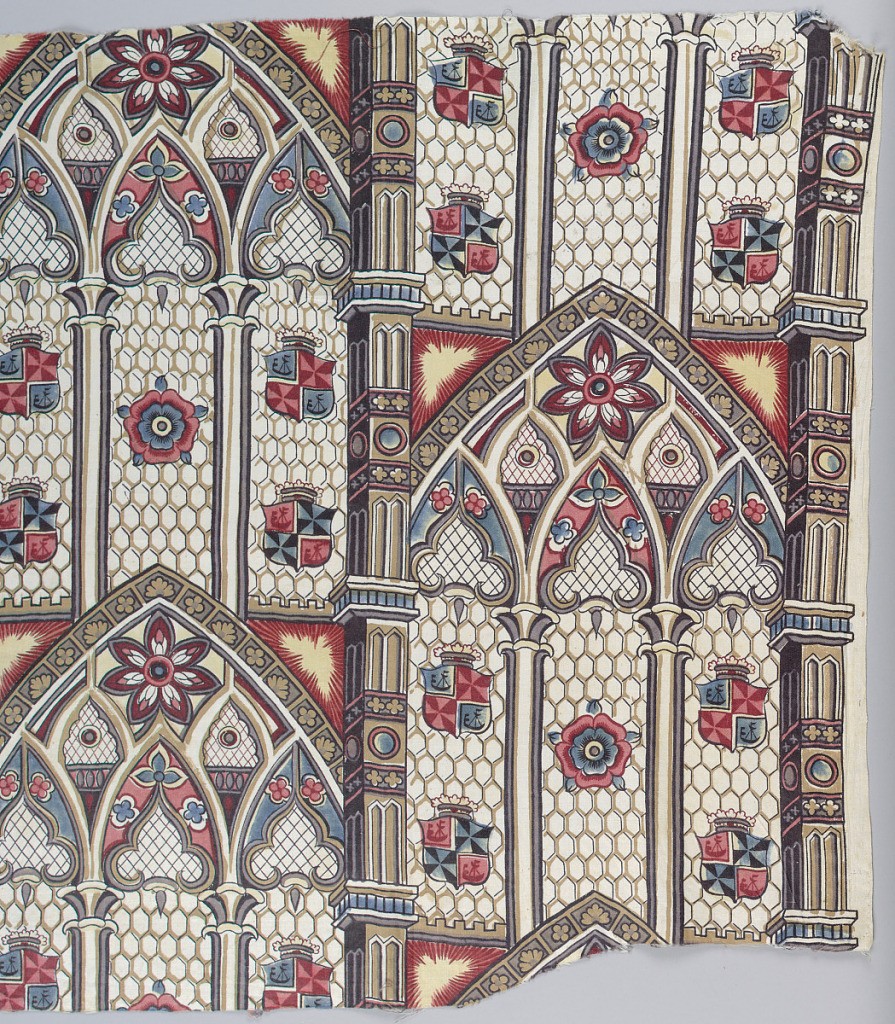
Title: Textile
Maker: Stead McAlpin & Co., Carlisle, England
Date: ca. 1838
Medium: cotton Technique: block printed on plain weave
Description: Pattern is comprised of pointed stained glass windows and arches of a church in the Gothic style. Outline of leaded glass probably roller printed while the balance is block printed. Design shows arched windows in three sections with rosettes and blazons in brown, red, blue, yellow and black.